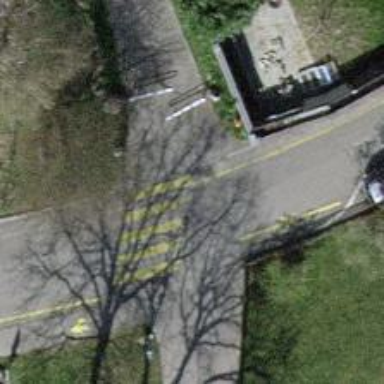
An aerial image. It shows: Cycle barrier.